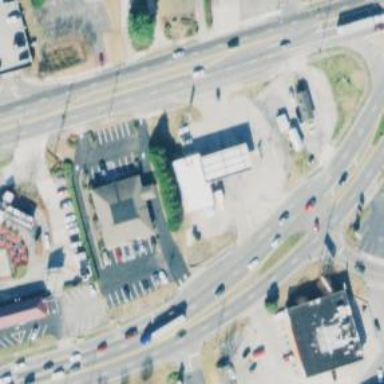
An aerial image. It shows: Convenience shop.